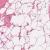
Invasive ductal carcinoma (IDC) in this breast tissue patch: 0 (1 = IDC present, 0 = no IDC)